Question: Thanks First.
Could any one tell me some reference urls or docs to implement this function.
Add a customerized winform tab into lync 2010 client.
(in the main window, not the contact window extension.)

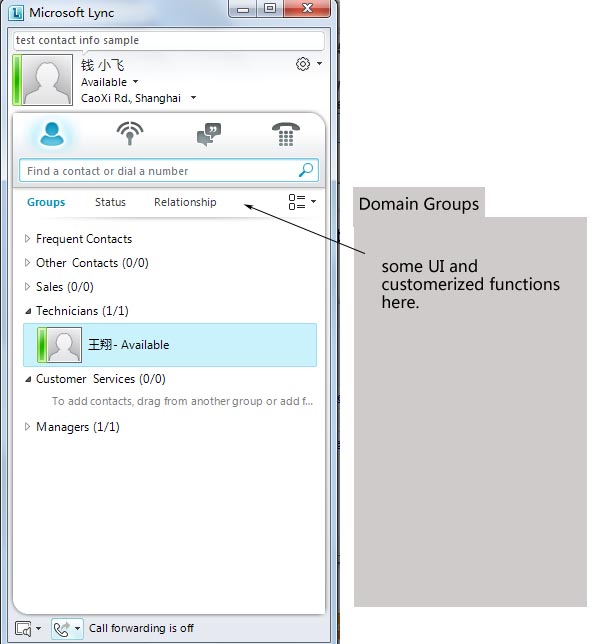
Answer: There is no way to do this unfortunately. Previous versions of Lync (actually, Office Communicator) let you add custom UI similar to what you are describing, but this functionality has been removed in Lync.
This document (http://technet.microsoft.com/en-us/library/gg398300.aspx) suggests you can add custom tabs using the -TabUrl parameter, but actually this is an error in the documentation, as the Lync client does not support it.